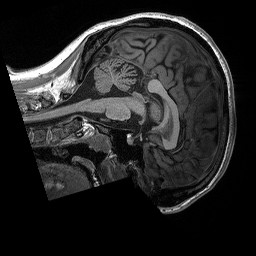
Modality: T1w
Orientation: sagittal
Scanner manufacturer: siemens
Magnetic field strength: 3 T
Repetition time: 2.3 s
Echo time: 0.00298 s